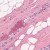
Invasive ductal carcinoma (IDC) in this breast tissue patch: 0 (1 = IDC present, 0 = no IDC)